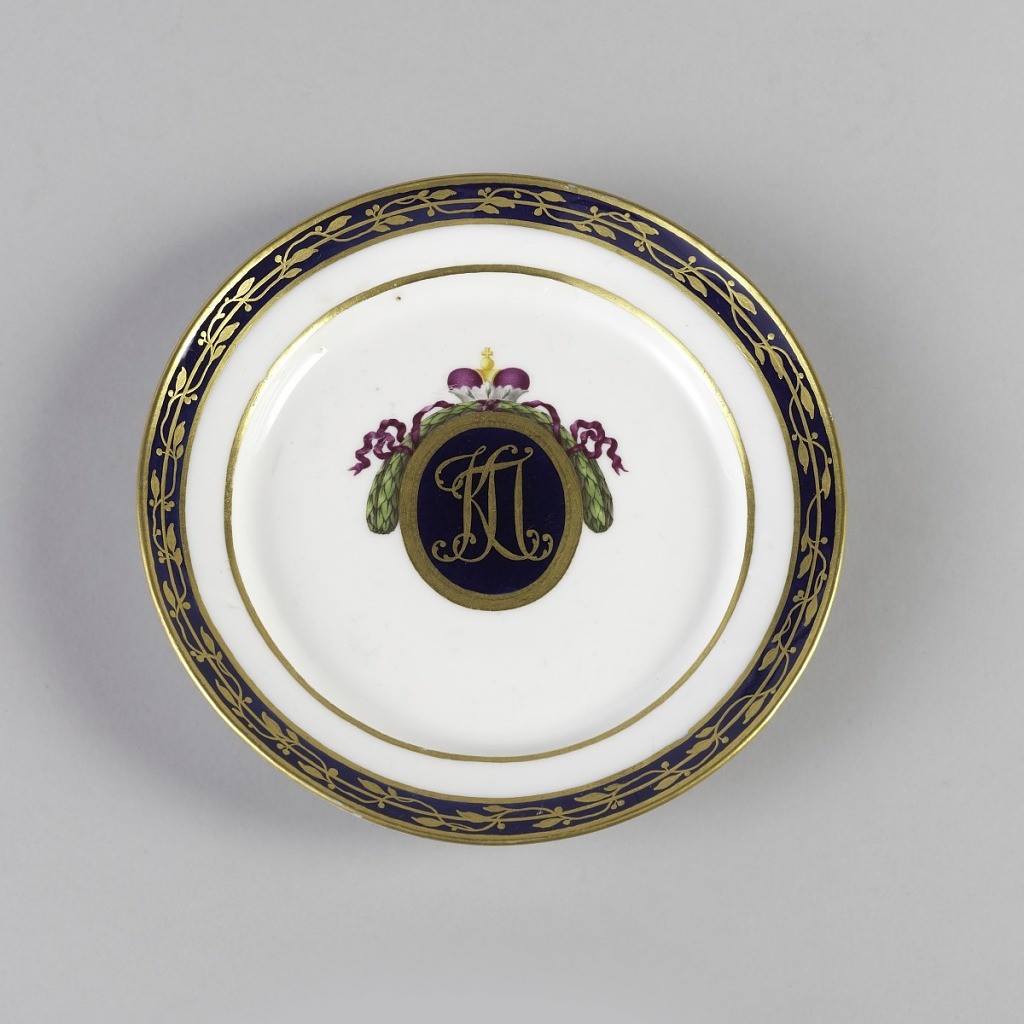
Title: Plate
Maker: Imperial Porcelain Manufactory, St. Petersburg, Russia
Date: ca. 1780
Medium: Glazed porcelain
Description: Dessert plate with gold monogram of Konstantin Pavlovich in blue oval, framed with gold and crested by purple crown and green wreath. Gold laurel on blue band around edge.